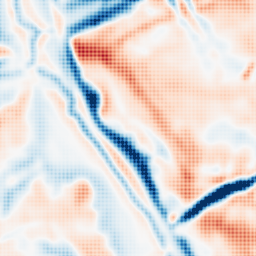
Category: multiscale
Decomposition family: dog
Decomposition parameters: sigma_low: 3
sigma_high: 10
Upsampling method: sinc_hamming
Upsampling parameters: scale: 4
kernel_size: 4
Upsampling scale: 4